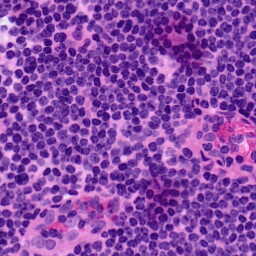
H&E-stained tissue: LymphNode